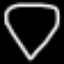
Label: diamond